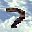
Label: 7